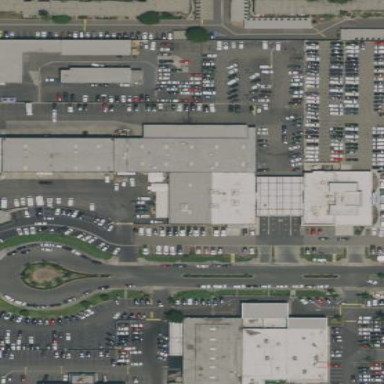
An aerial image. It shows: Building used for car shop.